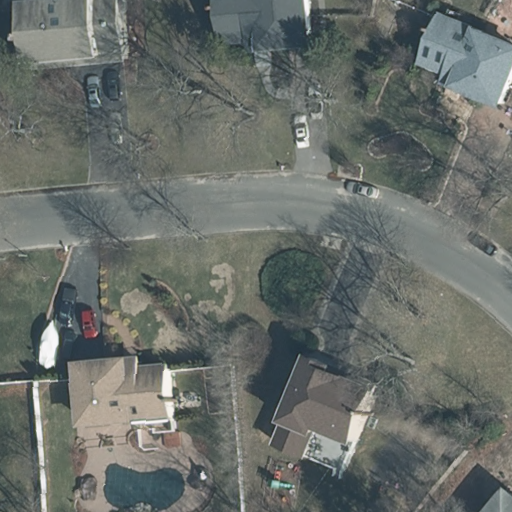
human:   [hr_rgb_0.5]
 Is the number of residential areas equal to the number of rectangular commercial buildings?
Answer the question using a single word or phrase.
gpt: no

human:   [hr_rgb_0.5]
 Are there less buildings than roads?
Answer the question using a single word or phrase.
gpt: no

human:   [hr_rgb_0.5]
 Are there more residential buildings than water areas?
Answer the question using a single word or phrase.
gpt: yes

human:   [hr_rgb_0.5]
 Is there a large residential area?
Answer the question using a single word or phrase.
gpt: yes

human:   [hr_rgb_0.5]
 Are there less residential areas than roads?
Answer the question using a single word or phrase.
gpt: no

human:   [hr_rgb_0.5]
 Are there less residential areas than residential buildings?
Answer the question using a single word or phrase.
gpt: yes

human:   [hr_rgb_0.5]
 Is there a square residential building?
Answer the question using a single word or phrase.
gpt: no

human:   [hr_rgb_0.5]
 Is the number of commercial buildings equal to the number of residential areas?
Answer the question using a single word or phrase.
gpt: no

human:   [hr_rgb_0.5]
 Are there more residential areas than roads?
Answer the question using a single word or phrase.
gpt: no

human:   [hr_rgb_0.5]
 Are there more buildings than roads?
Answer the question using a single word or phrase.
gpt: yes

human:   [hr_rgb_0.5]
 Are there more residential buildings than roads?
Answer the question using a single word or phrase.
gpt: yes

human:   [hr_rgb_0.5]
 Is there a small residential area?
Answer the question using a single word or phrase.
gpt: no

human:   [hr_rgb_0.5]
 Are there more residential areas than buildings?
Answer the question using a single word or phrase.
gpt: no

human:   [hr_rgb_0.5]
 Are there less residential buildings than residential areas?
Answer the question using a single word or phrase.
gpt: no

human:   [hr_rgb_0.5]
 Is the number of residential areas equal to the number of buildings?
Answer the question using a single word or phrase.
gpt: no

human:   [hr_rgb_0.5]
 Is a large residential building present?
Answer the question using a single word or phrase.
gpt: no

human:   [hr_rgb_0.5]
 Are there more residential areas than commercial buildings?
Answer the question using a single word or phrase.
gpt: yes

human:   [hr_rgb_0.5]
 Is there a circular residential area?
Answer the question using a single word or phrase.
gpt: no

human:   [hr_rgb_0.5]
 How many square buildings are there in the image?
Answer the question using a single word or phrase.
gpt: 0

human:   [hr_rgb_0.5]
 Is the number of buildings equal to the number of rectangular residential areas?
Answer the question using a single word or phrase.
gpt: no

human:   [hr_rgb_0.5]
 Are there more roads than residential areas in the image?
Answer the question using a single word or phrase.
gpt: no

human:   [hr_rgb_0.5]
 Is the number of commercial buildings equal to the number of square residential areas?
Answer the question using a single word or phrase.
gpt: yes

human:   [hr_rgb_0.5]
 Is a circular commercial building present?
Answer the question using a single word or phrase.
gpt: no

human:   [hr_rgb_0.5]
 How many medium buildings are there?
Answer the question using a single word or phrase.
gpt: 4

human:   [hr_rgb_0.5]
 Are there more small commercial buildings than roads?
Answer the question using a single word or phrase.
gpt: no

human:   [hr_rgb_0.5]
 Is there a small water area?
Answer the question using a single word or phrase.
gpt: no

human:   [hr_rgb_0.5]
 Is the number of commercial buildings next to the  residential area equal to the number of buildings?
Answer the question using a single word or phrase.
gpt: no

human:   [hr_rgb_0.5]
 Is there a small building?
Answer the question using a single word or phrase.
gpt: yes

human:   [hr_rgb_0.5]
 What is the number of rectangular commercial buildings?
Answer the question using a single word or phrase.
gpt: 0

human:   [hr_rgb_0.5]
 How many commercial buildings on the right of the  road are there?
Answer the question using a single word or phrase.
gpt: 0

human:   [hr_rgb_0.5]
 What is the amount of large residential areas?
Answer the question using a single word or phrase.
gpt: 1

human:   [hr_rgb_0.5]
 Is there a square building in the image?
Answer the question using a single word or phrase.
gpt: no

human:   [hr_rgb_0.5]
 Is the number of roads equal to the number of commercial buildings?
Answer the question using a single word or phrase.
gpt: no

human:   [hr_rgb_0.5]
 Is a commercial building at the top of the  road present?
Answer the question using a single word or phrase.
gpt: no

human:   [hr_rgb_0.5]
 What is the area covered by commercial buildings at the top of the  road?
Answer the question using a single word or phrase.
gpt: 0m2

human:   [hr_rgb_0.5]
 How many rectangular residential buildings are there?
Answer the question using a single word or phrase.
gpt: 3